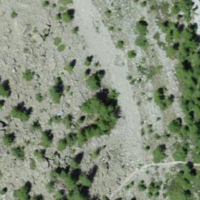
EUNIS habitat code: 31
Species observed at this site:
Sempervivum montanum
Cryptogramma crispa